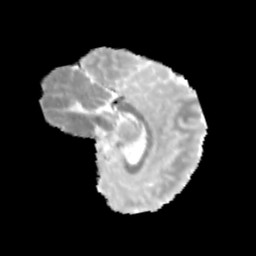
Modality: MD
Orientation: sagittal
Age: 10
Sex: female
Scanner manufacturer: siemens
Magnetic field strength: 3 T
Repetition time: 3.8 s
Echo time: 0.07 s